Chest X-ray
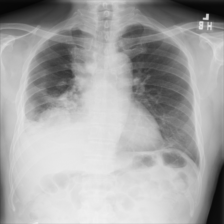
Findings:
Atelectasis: negative
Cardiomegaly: negative
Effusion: negative
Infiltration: negative
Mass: positive
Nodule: negative
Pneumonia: negative
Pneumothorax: negative
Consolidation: negative
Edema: negative
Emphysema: negative
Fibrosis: negative
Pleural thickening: negative
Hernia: negative